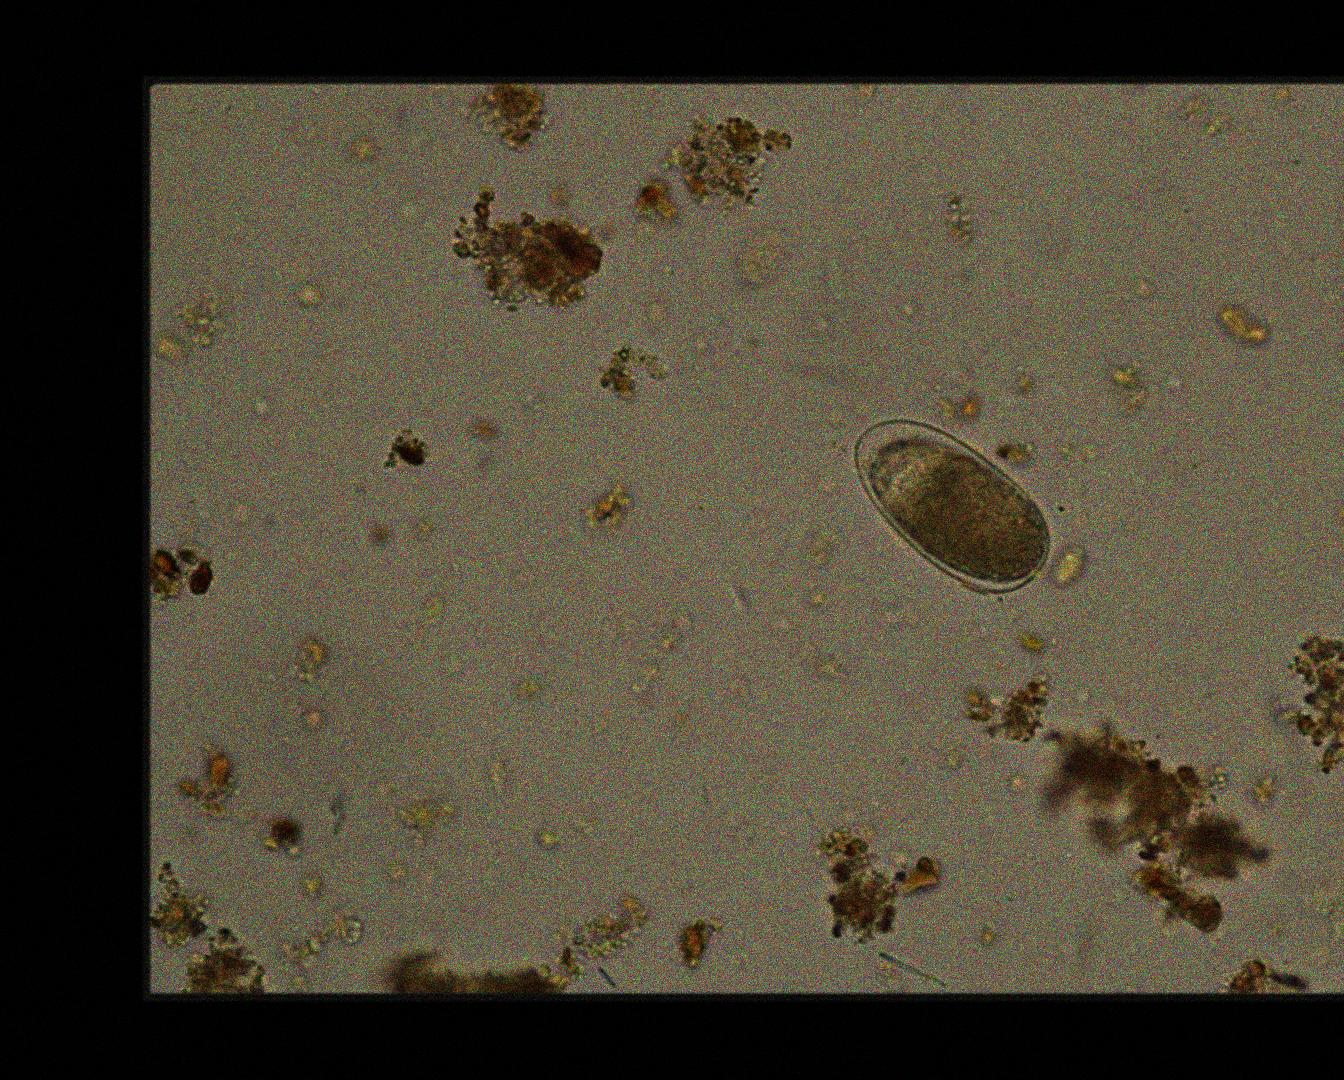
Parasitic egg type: Hookworm egg